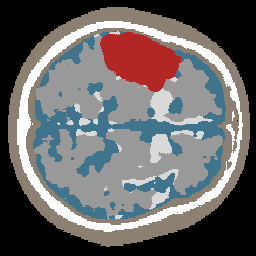
Label: lesion